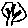
Label: tree